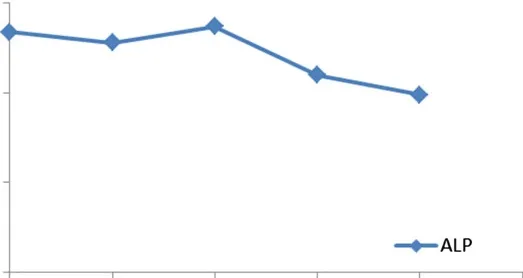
Graphical representation of tumor marker and alkaline phosphatase over time. Serial alkaline phosphate (ALP) levels after each treatment with Ra-223 dichloride.
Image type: chart (chart)